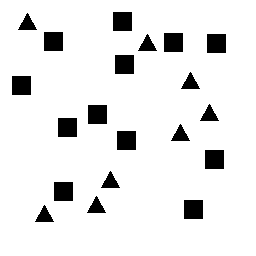
Squares: 12
Triangles: 8
Stars: 0
Total shapes: 20